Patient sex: F
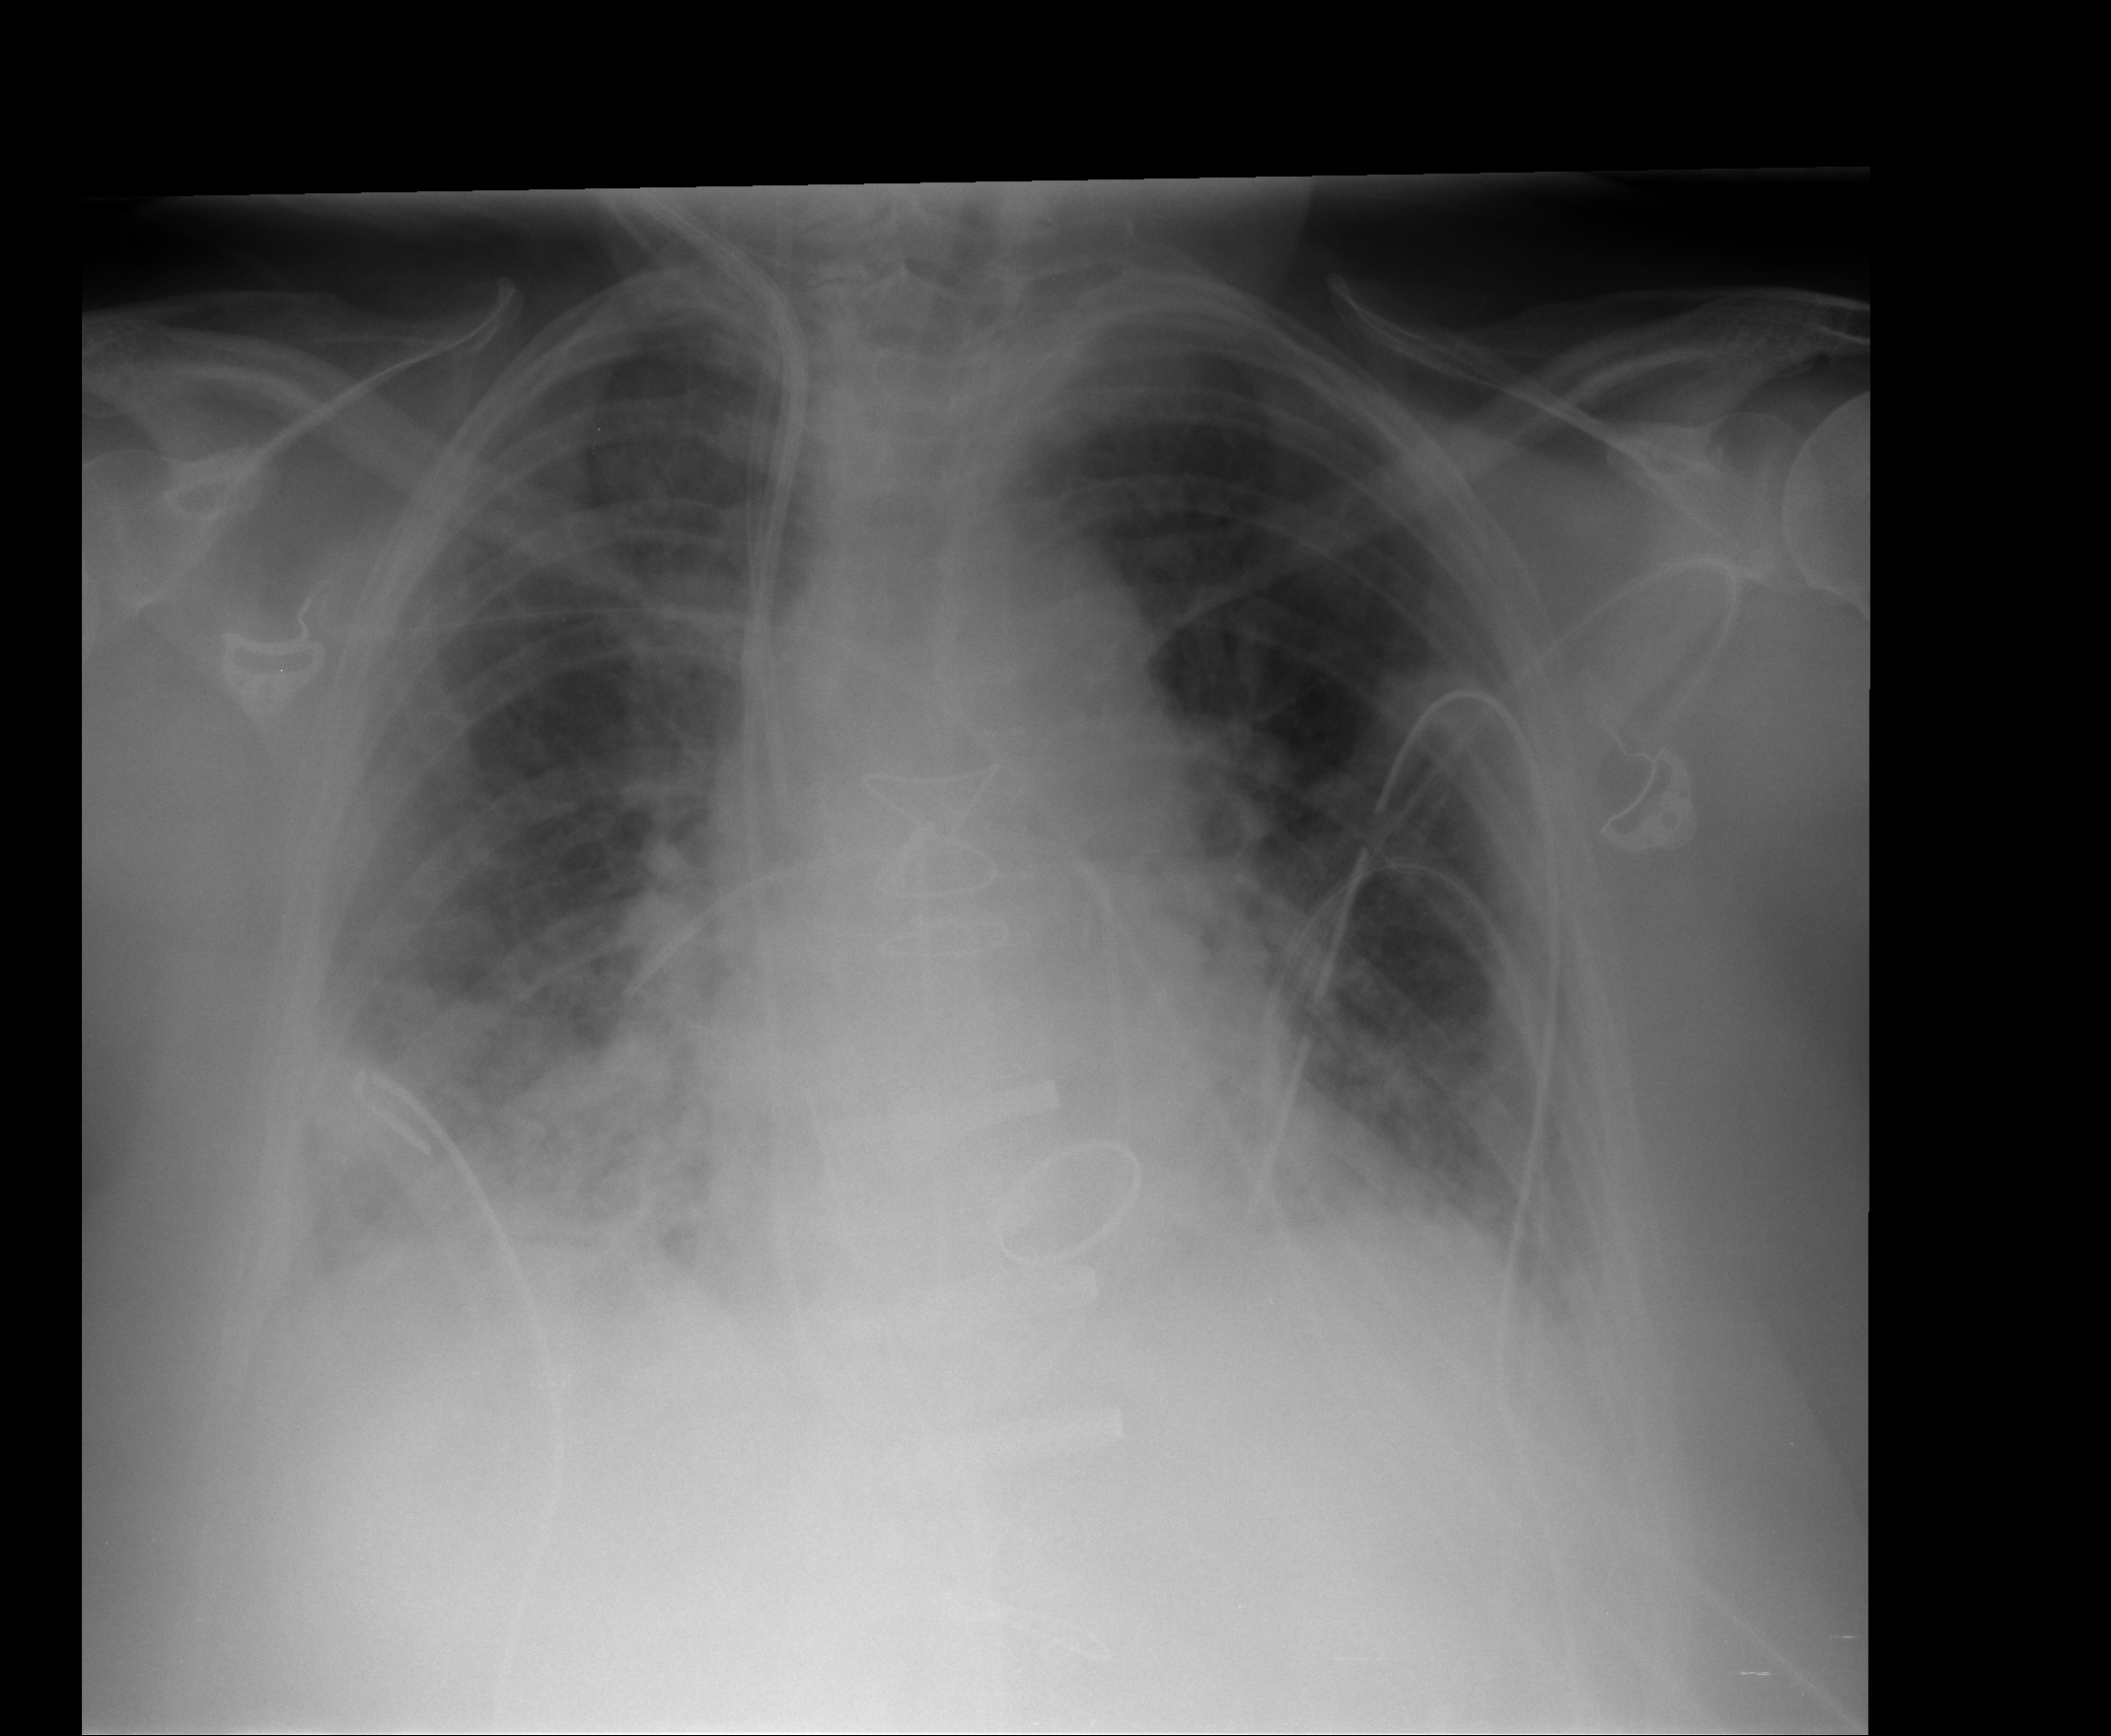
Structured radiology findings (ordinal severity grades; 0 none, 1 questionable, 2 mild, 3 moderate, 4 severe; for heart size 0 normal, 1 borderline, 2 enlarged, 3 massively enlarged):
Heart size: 1
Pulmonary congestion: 2
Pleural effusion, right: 1
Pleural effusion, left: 1
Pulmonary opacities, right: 3
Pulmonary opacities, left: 2
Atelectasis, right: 2
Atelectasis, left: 2